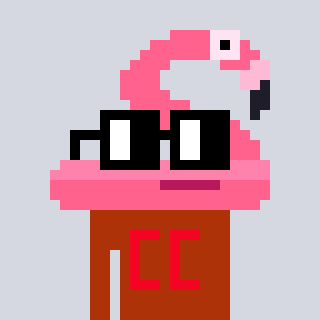
a pixel art character with square black glasses, a flamingo-shaped head and a hotbrown-colored body on a cool background